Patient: sex F, age 35
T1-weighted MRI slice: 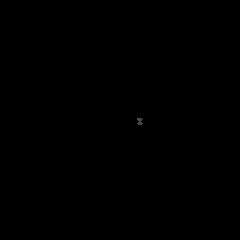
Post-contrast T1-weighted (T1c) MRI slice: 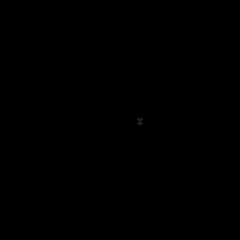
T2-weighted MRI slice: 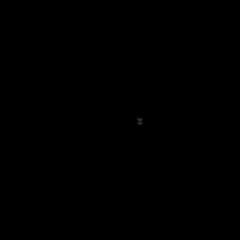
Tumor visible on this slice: no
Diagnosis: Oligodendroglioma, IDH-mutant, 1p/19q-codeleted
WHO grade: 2